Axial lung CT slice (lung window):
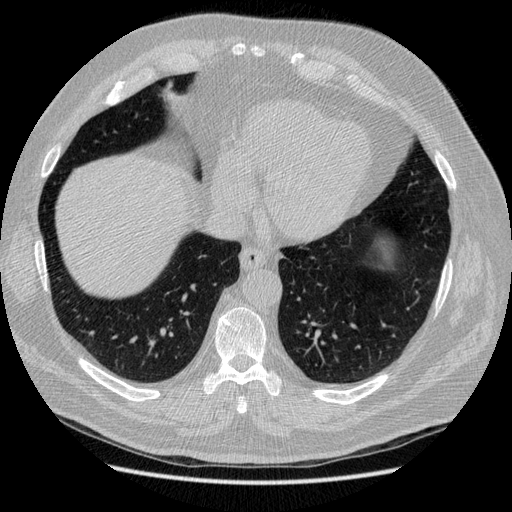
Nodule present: no